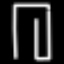
Label: pants